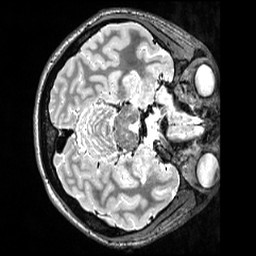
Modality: T2w
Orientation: axial
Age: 30
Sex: female
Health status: healthy
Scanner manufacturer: siemens
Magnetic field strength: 3 T
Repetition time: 3.2 s
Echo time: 0.563 s